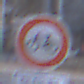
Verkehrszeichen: VerbotRadverkehr
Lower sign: ZeitangabenMitBeschraenkungAufWochentage3
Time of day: SunriseSunset
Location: Outdoor (Urban)
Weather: PartlyCloudy
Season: NotSpecified
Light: Natural